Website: bh-photo
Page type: address-validator
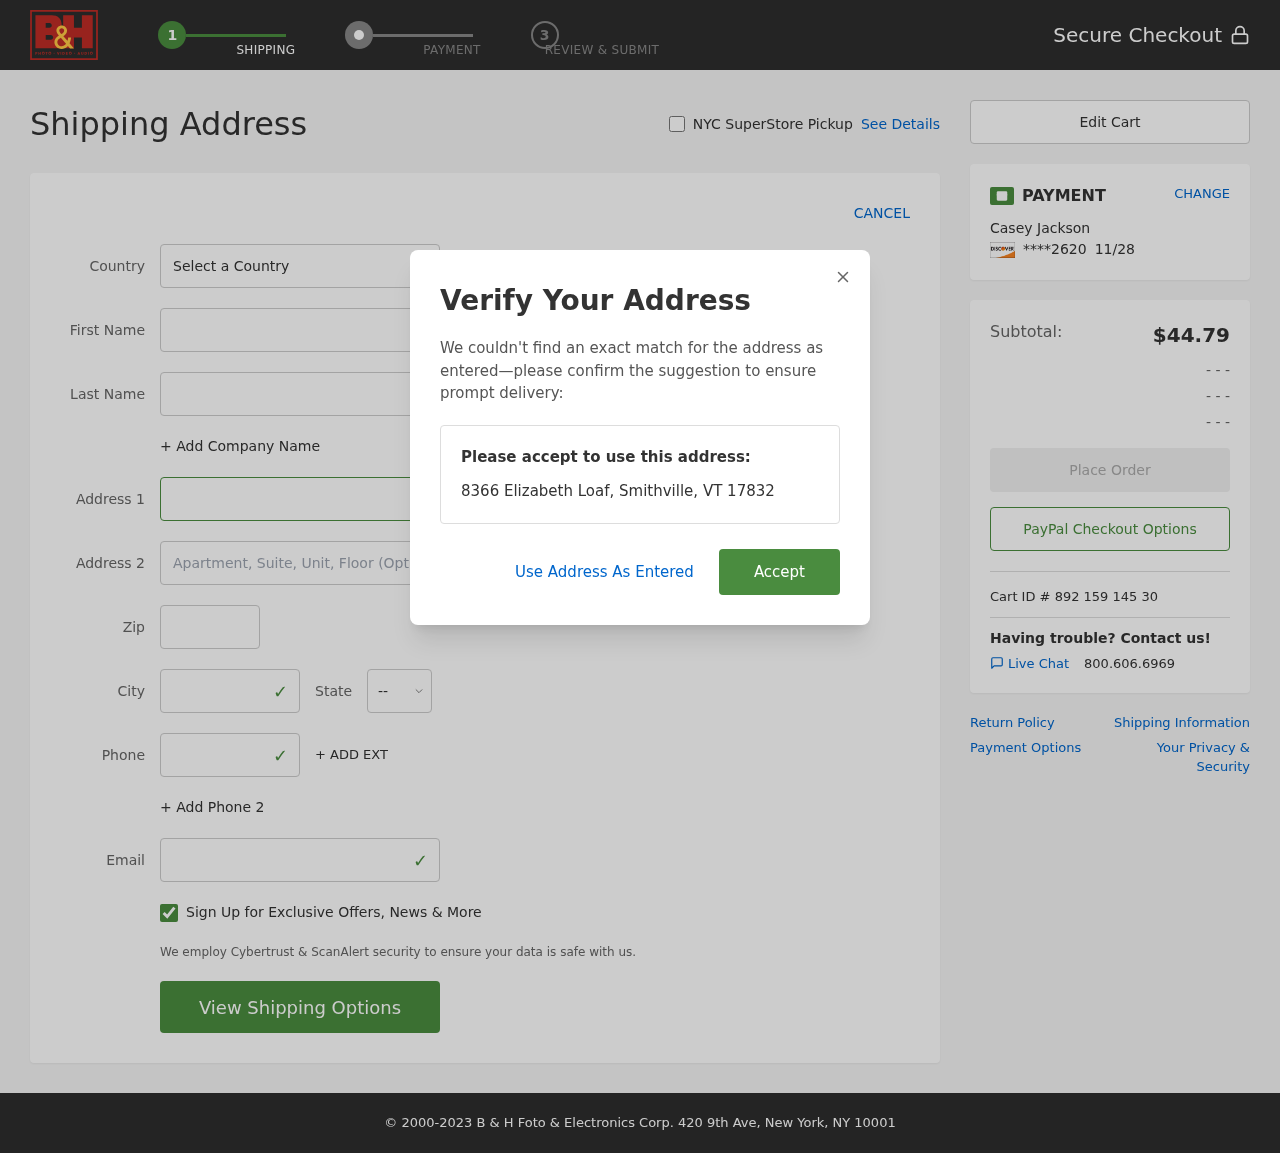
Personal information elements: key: PII_CARD_EXPIRY
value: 11/28
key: PII_CARD_LAST4
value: ****2620
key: PII_CITY
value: Smithville
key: PII_COUNTRY
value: United States
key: PII_EMAIL
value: casey_jackson@yahoo.com
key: PII_FIRSTNAME
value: Casey
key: PII_FULLNAME
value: Casey Jackson
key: PII_LASTNAME
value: Jackson
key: PII_PHONE
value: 2884079030
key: PII_POSTCODE
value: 17832
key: PII_STATE_ABBR
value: VT
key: PII_STREET
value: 8366 Elizabeth Loaf
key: PII_CITY_STATE_ZIP
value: Smithville, VT 17832
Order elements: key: ORDER_SUBTOTAL
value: $44.79
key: ORDER_ID
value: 892 159 145 30